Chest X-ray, AP view. Patient: 65 years old, sex M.
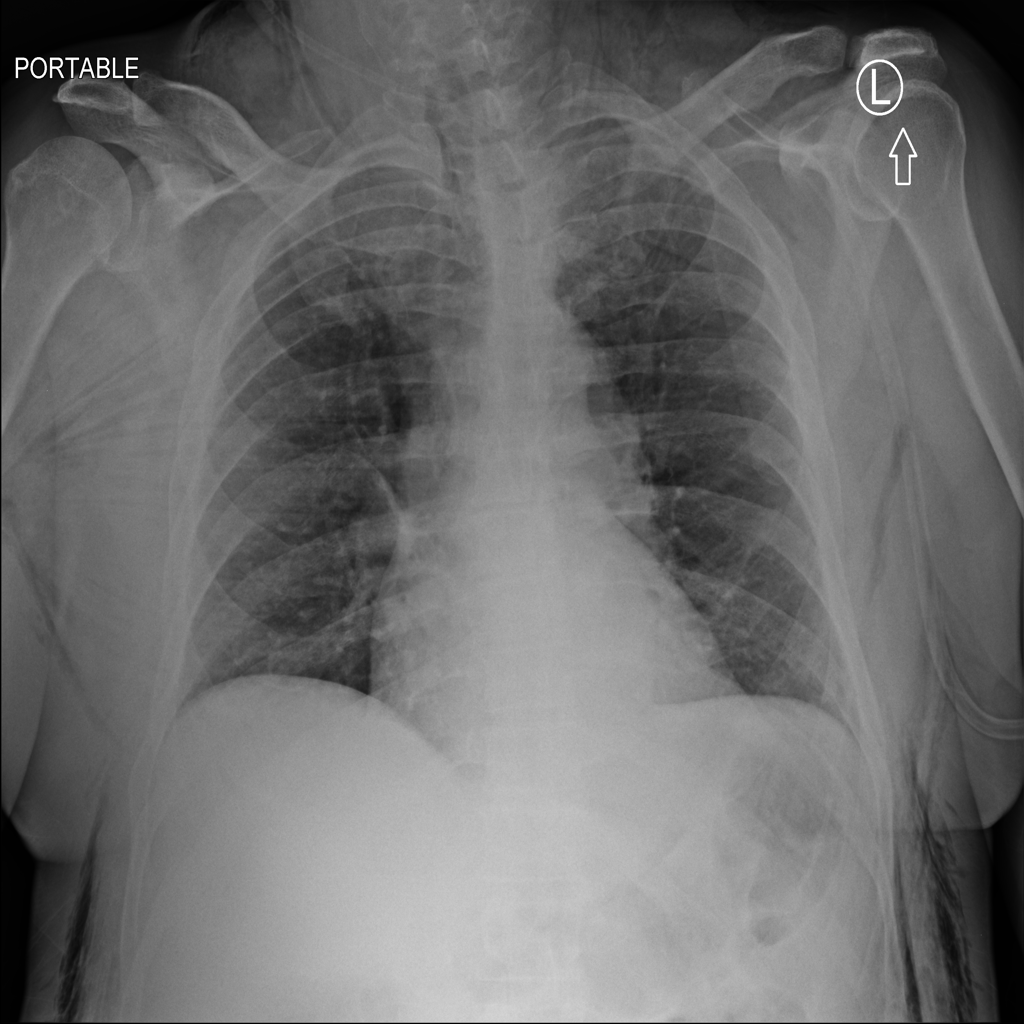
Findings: Emphysema